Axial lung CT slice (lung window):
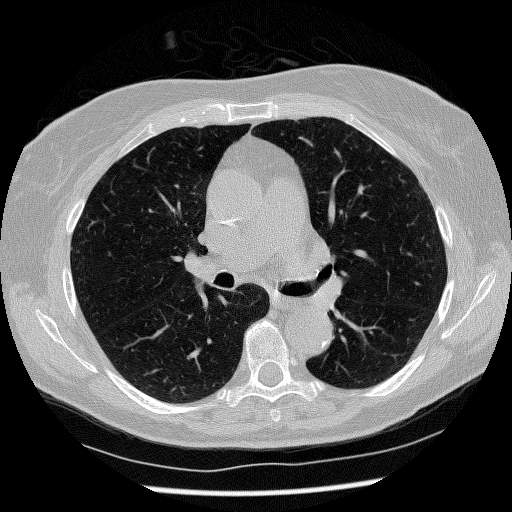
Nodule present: no